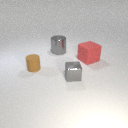
large gray metal cylinder behind small gray metal cube